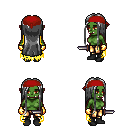
a pixel art fantasy rpg character, female body template, orc, green skin, yellow tattered cape, gold greaves, gray extra-long hairstyle, red bandana, gold gloves, black shoes, dagger, four views (front, back, left, right), 2x2 character sprite sheet, small pixel art, hard edges, no anti-aliasing